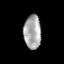
Tissue: prostate
Cell type: T cells
Senescence score: 0.317
Nuclear area (px): 580
Mean DAPI intensity: 166.853